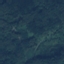
Label: Forest